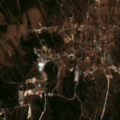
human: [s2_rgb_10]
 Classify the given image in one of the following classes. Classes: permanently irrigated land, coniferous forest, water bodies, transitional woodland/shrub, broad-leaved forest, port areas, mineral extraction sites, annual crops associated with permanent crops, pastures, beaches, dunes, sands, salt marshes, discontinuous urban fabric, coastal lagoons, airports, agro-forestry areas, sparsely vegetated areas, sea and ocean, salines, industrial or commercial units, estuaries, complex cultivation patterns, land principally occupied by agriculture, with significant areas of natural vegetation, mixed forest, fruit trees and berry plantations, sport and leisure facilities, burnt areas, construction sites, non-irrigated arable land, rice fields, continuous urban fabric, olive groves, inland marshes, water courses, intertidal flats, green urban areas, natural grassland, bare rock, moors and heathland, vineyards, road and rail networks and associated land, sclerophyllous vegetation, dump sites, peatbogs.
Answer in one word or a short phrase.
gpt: discontinuous urban fabric, olive groves, land principally occupied by agriculture, with significant areas of natural vegetation, broad-leaved forest, sclerophyllous vegetation, transitional woodland/shrub